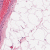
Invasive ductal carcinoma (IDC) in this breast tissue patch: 0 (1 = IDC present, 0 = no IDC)